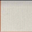
Piece: xx